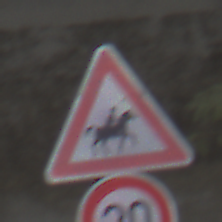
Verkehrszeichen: ReiterLinks
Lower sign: Geschwindigkeit20
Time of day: Midday
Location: Outdoor (Suburban)
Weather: Overcast
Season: NotSpecified
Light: Natural